Question: I have a self-referencing table 'Foo'
'''
[Id] int NOT NULL,
[ParentId] int NULL, --Foreign key to [Id]
[Type] char(1) NOT NULL
'''
'[Id]' is clustered primary key, indexes on '[ParentId]' and '[Type]' columns.
Assume a maximum depth of 1 on the hierarchy (child nodes cannot have child nodes).
---
I want to get all rows of Foo that satisfy the following:
- - -
The following query using JOIN's returns the desired results, but the performance is terrible
'''
SELECT DISTINCT [Main].*
FROM Foo AS [Main]
--[Main] may not be root node
LEFT OUTER JOIN Foo AS [Parent]
ON [Parent].[Id] = [Main].[ParentId]
--Must have a B in tree
INNER JOIN Foo AS [NodeB]
ON (
[NodeB].[Pid] = [Main].[Pid] --Sibling
OR [NodeB].[ParentId] = [Main].[Id] --Child
OR [NodeB].[Id] = [Parent].[Id] --Parent
)
AND [NodeB].[Type] = 'B'
--Must have a C or D in tree
INNER JOIN Foo AS [NodeCD]
ON (
[NodeCD].[Pid] = [Main].[Pid] --Sibling
OR [NodeCD].[ParentId] = [Main].[Id] --Child
OR [NodeCD].[Id] = [Parent].[Id] --Parent
)
AND [NodeCD].[Type] IN ('C', 'D')
WHERE [Main].[Type] = 'A'
'''
From actual execution plan limited to looking only at first 10,000 of 650,000 rows

---
If I remove the --Parent lines from the query
'''
OR [NodeB].[Id] = [Parent].[Id] --Parent
OR [NodeCD].[Id] = [Parent].[Id] --Parent
'''
then execution becomes almost instantaneous, but it misses the cases where the A is a child and has only one sibling
'''
Misses this: Catches this:
B B
+A +A
+C +B
+C
'''
---
I have tried to come up with a CTE to do this, as it seems more promising in terms of performance, but I have been unable to figure how to exclude those trees that do not satisfy the criteria.
CTE so far
'''
WITH [Parent] AS
(
SELECT *
FROM [Foo]
WHERE [ParentId] IS NULL
UNION ALL
SELECT [Child].*
FROM Foo AS [Child]
JOIN [Parent]
ON [Child].[ParentId] = [Parent].Id
WHERE [Child].[Type] = 'P'
UNION ALL
SELECT [ChildCD].*
FROM Foo AS [ChildCD]
JOIN [Parent]
ON [ChildCD].[ParentId] = [Parent].Id
WHERE [ChildCD].[Type] IN ('C', 'D')
)
SELECT *
FROM [Parent]
WHERE [Type] = 'I';
'''
However, if I try to add the Sibling-Child-Parent OR statements, I hit the maximum recursion level of 100.
---
<URL>
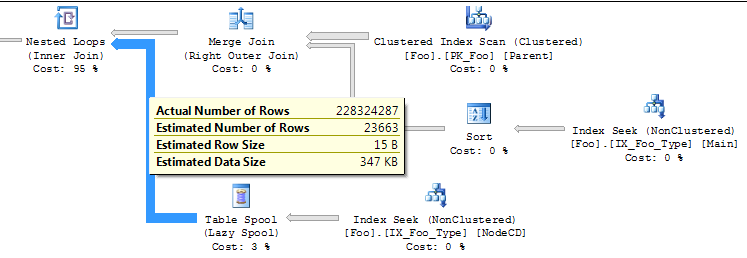
Answer: The case where the node being examined is a root node is sufficiently distinct from the case where it is a child node, that you will probably be better off querying the two separately and forming the 'UNION ALL' of the two sets. You can simplify, however, with a common table expression that identifies those trees that contain the nodes you're after. Overall, that might look like this:
'''
WITH [TargetFamilies] AS (
SELECT
COALESCE(ParentId, Id) AS FamilyId
FROM Foo
GROUP BY COALESCE(ParentId, Id)
HAVING
COUNT(CASE Type WHEN 'B' THEN 1 END) > 0
AND COUNT(CASE Type WHEN 'C' THEN 1 WHEN 'D' THEN 1 END) > 0
)
-- root nodes
SELECT [Main].*
FROM
Foo AS [Main]
JOIN [TargetFamilies] ON [Main].Id = [TargetFamilies].FamilyId
WHERE
[Main].Type = 'A'
UNION ALL
-- child nodes
SELECT
[Main].*
FROM
Foo AS [Main]
JOIN [TargetFamilies] ON [Main].ParentId = [TargetFamilies].FamilyId
WHERE
[Main].Type = 'A'
'''